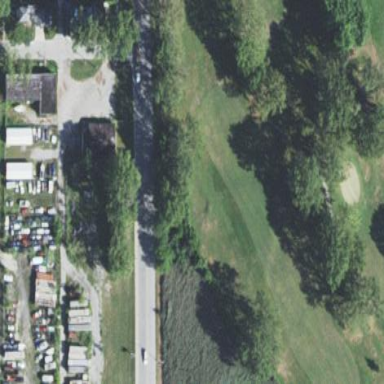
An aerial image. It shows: Well-maintained golf fairway within grassy area designated for the sport of golf.